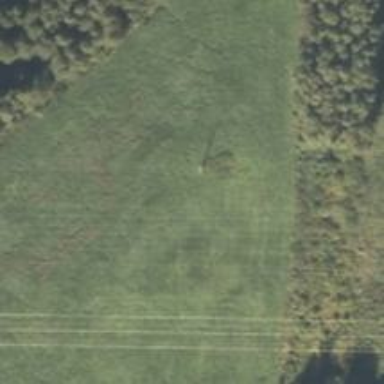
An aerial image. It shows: Power pole.